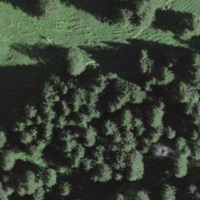
EUNIS habitat code: 43
Species observed at this site:
Lysimachia nemorum